Question: I am unable to vertically center rows in a 'GridLayout'. In the code below the rows are 'top-justified'. What am I doing wrong? All the examples I've seen of 'GridLayout' so far fill the entire screen.The Graphical Layout in Eclipse shows that the 2nd row of the GridLayout goes beyond what I would expect, beyond the "Total" row.

'''
<GridLayout xmlns:android="http://schemas.android.com/apk/res/android"
android:layout_width="wrap_content"
android:layout_height="wrap_content"
android:layout_gravity="center"
android:gravity="center"
android:alignmentMode="alignBounds"
android:background="@drawable/items_bg_rectangle"
android:columnCount="3"
android:columnOrderPreserved="false"
android:useDefaultMargins="true" >
<!-- 1st row -->
<ImageView
android:id="@+id/itemUserImage"
android:layout_width="wrap_content"
android:layout_height="wrap_content"
android:layout_marginLeft="50dp"
android:layout_marginRight="8dp"
android:contentDescription="@string/itemUserImage"
android:src="@drawable/silhouette_head" />
<TextView
android:id="@+id/username"
style="@style/ItemsTextView" />
<TextView
android:id="@+id/grid02"
android:layout_width="fill_parent"
android:layout_height="wrap_content"
android:text="@string/nothing"
android:textSize="20sp" />
<!-- 2nd row -->
<!-- 1st column -->
<TextView
android:id="@+id/grid10"
android:layout_width="fill_parent"
android:layout_height="wrap_content"
android:text="@string/nothing"
android:textSize="20sp" />
<!-- 2nd column -->
<TableLayout
android:layout_width="wrap_content"
android:layout_height="wrap_content"
android:layout_gravity="center"
android:layout_marginBottom="75dp"
android:layout_marginRight="75dp" >
<TableRow
android:id="@+id/itemTableRow1"
android:layout_width="wrap_content"
android:layout_height="wrap_content" >
<TextView
android:id="@+id/itemCurrentGameText"
style="@style/ItemsTextView"
android:text="@string/currentGame1TextView" />
</TableRow>
<TableRow
android:id="@+id/itemTableRow2"
android:layout_width="wrap_content"
android:layout_height="wrap_content" >
<TextView
android:id="@+id/itemGame1ItemText"
style="@style/ItemsTextView"
android:text="@string/itemGame1TextView" />
<TextView
android:id="@+id/itemGame1Item"
style="@style/ItemsTextView"
android:text="@string/nothing" />
</TableRow>
<TableRow
android:id="@+id/itemTableRow3"
android:layout_width="wrap_content"
android:layout_height="wrap_content" >
<TextView
android:id="@+id/itemGame2ItemText"
style="@style/ItemsTextView"
android:text="@string/itemGame2TextView" />
<TextView
android:id="@+id/itemGame2Item"
style="@style/ItemsTextView"
android:text="@string/nothing" />
</TableRow>
<TableRow
android:id="@+id/itemTableRow4"
android:layout_width="wrap_content"
android:layout_height="wrap_content" >
<TextView
android:id="@+id/itemGame3ItemText"
style="@style/ItemsTextView"
android:text="@string/itemGame3TextView" />
<TextView
android:id="@+id/itemGame3Item"
style="@style/ItemsTextView"
android:text="@string/nothing" />
</TableRow>
<TableRow
android:id="@+id/itemTableRow5"
android:layout_width="wrap_content"
android:layout_height="wrap_content" >
<TextView
android:id="@+id/itemBonusItemText"
style="@style/ItemsTextView"
android:text="@string/itemBonusTextView" />
<TextView
android:id="@+id/itemBonusItem"
style="@style/ItemsTextView"
android:text="@string/nothing" />
</TableRow>
<TableRow
android:id="@+id/itemTableRow6"
android:layout_width="wrap_content"
android:layout_height="wrap_content" >
<TextView
android:id="@+id/itemItemTotalText"
style="@style/ItemsTextView"
android:text="@string/itemTotalTextView" />
<TextView
android:id="@+id/itemItemTotal"
style="@style/ItemsTextView"
android:text="@string/nothing" />
</TableRow>
</TableLayout>
<!-- 3rd column -->
<TableLayout
android:layout_width="wrap_content"
android:layout_height="wrap_content"
android:layout_gravity="center"
android:layout_marginRight="75dp" >
<TableRow
android:id="@+id/itemHighItemRow1"
android:layout_width="wrap_content"
android:layout_height="wrap_content" >
<TextView
android:id="@+id/itemHighItem1"
style="@style/ItemsTextView"
android:text="@string/highItems" />
</TableRow>
<TableRow
android:id="@+id/itemHighItemRow2"
android:layout_width="wrap_content"
android:layout_height="wrap_content" >
<TextView
android:id="@+id/itemHighItem2"
style="@style/ItemsTextView"
android:layout_gravity="right|center"
android:text="@string/defaultItem" />
</TableRow>
<TableRow
android:id="@+id/itemHighItemRow3"
android:layout_width="wrap_content"
android:layout_height="wrap_content" >
<TextView
android:id="@+id/itemHighItem3"
style="@style/ItemsTextView"
android:layout_gravity="right|center"
android:text="@string/defaultItem" />
</TableRow>
<TableRow
android:id="@+id/itemHighItemRow4"
android:layout_width="wrap_content"
android:layout_height="wrap_content" >
<TextView
android:id="@+id/itemHighItem4"
style="@style/ItemsTextView"
android:layout_gravity="right|center"
android:text="@string/defaultItem" />
</TableRow>
<TableRow
android:id="@+id/itemHighItemRow5"
android:layout_width="wrap_content"
android:layout_height="wrap_content" >
<TextView
android:id="@+id/itemHighItem5"
style="@style/ItemsTextView"
android:layout_gravity="right|center"
android:text="@string/defaultItem" />
</TableRow>
<TableRow
android:id="@+id/itemHighItemRow6"
android:layout_width="wrap_content"
android:layout_height="wrap_content" >
<TextView
android:id="@+id/itemHighItem6"
style="@style/ItemsTextView"
android:layout_gravity="right|center"
android:text="@string/defaultItem" />
</TableRow>
</TableLayout>
'''
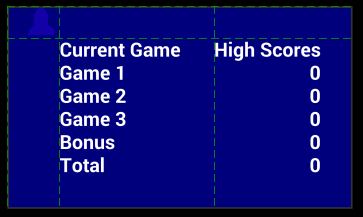
Answer: The best solution I've found, at least thus far, is to set 'useDefaultMargins="false"' and then add blanks rows to the top and bottom.
'''
<GridLayout xmlns:android="http://schemas.android.com/apk/res/android"
xmlns:tools="http://schemas.android.com/tools"
android:layout_width="wrap_content"
android:layout_height="wrap_content"
android:layout_gravity="center"
android:layout_marginBottom="75dp"
android:layout_marginTop="75dp"
android:alignmentMode="alignBounds"
android:background="@drawable/items_bg_rectangle"
android:columnCount="3"
android:columnOrderPreserved="false"
android:gravity="center"
android:rowCount="4"
android:useDefaultMargins="false"
tools:context=".ItemsFragment" >
<!-- 1st row blank -->
<TextView
android:id="@+id/grid10x"
android:layout_width="fill_parent"
android:layout_height="wrap_content"
android:layout_columnSpan="3"
android:text="@string/nothing"
android:textSize="20sp" />
'''